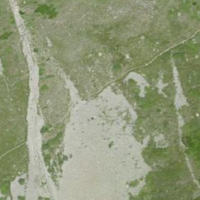
EUNIS habitat code: 31
Species observed at this site:
Oenanthe oenanthe
Anthus spinoletta
Dactylorhiza sambucina